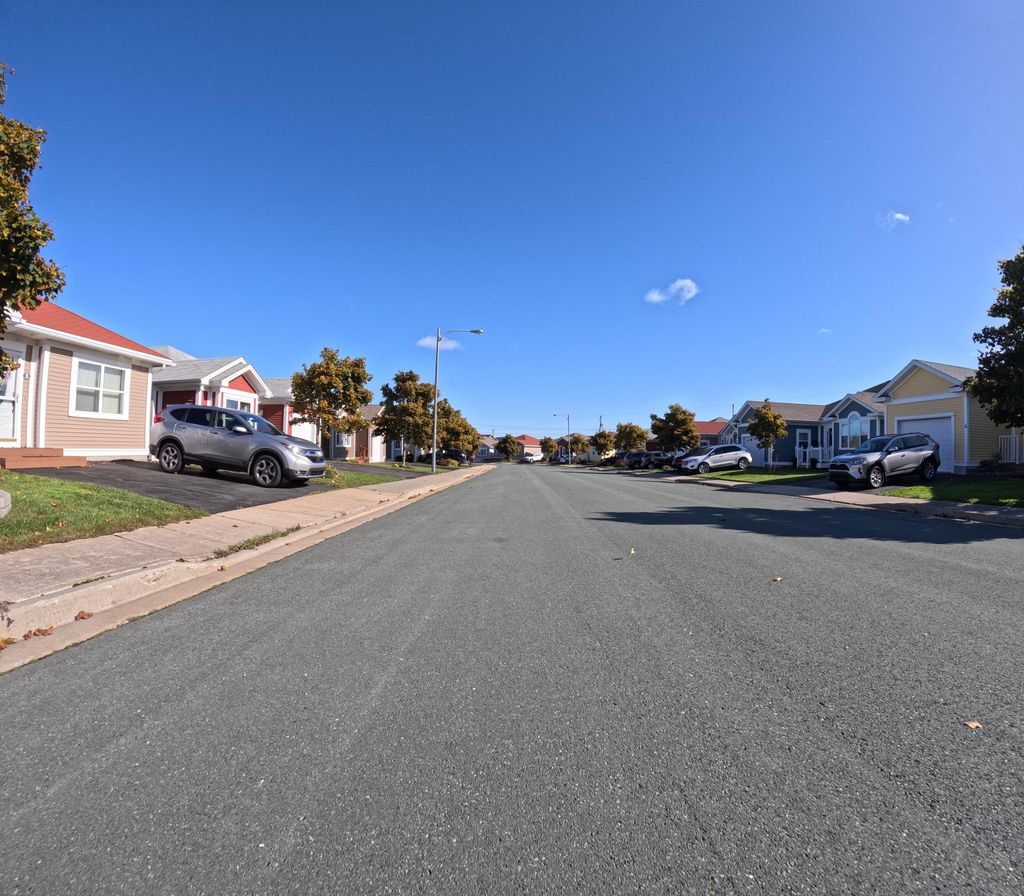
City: st_johns